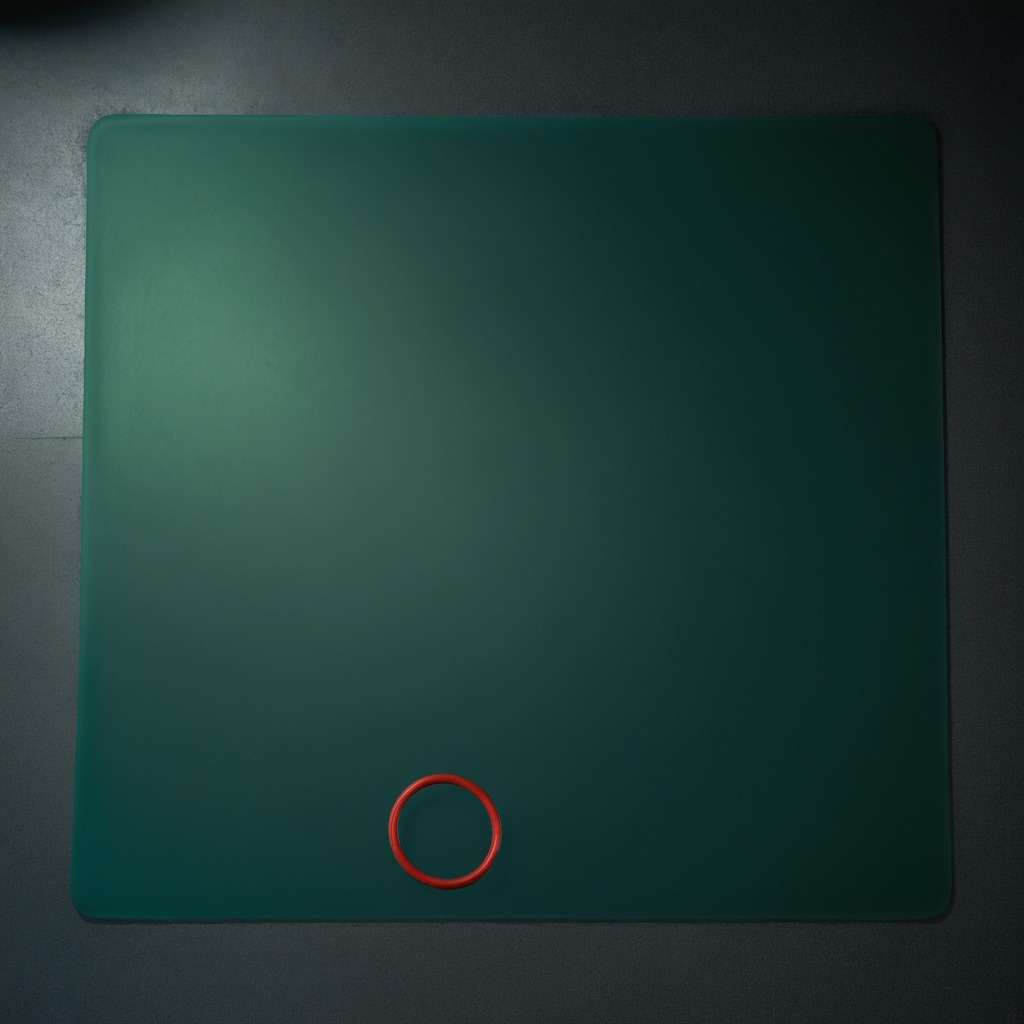
A rubber O-ring lies on a green rubber mat inside a workshop at night.